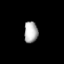
Tissue: lung
Cell type: Epithelial cells
Senescence score: 0.5408
Nuclear area (px): 284
Mean DAPI intensity: 176.658